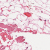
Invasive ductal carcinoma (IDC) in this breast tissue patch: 0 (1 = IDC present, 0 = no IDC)